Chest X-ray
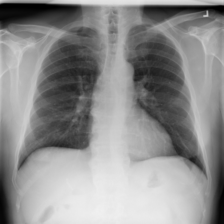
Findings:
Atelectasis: negative
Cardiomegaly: negative
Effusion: negative
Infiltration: negative
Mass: negative
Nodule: negative
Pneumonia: negative
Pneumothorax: negative
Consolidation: negative
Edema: negative
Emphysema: negative
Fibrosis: negative
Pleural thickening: negative
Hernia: negative